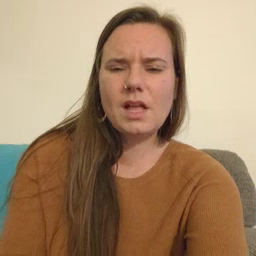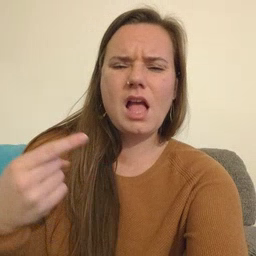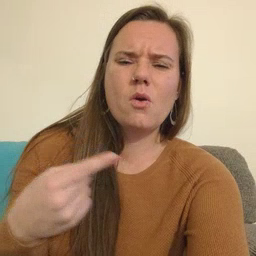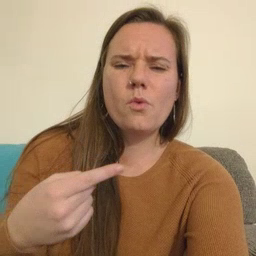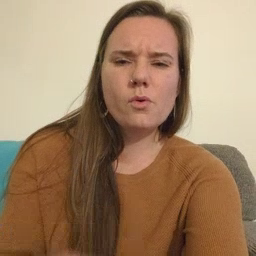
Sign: owie